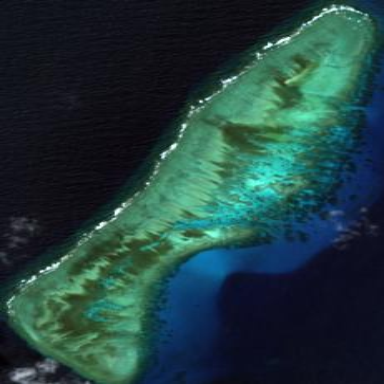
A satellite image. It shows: Beautiful reef in its natural state.